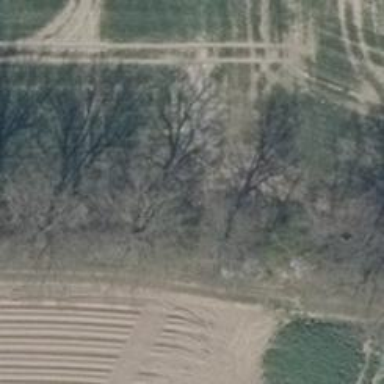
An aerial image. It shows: Row of trees in natural setting.